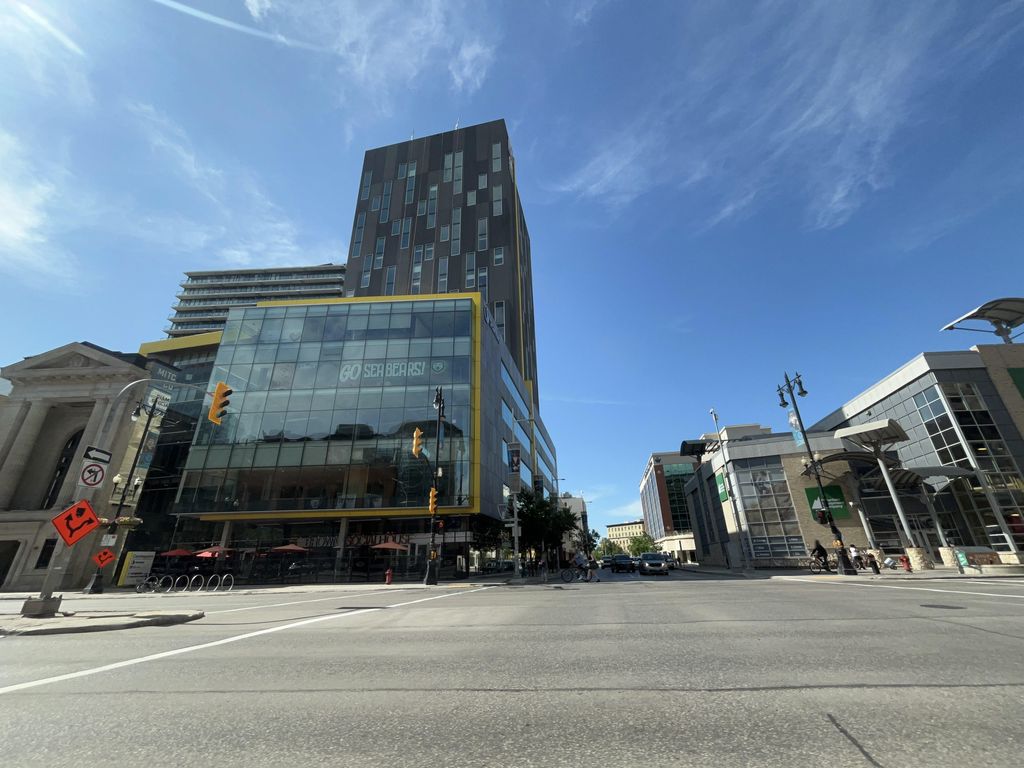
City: winnipeg